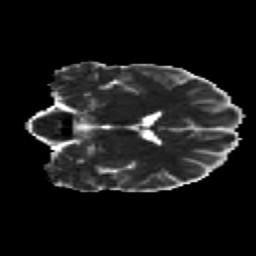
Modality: MD
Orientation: coronal
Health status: healthy
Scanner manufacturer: siemens
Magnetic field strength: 3 T
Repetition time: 12 s
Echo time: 0.092 s